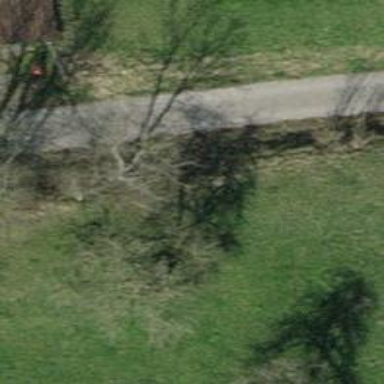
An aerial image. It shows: Hedge acting as barrier.